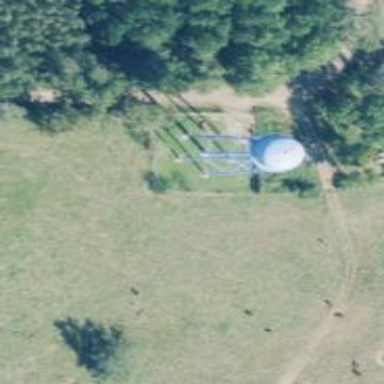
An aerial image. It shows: Water tower that is man-made.